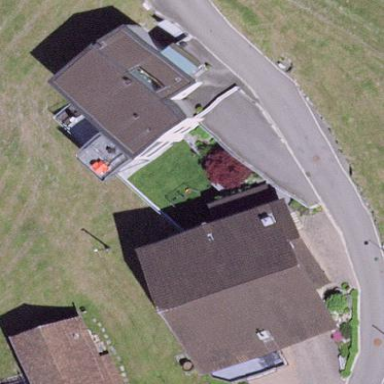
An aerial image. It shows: Detached building.